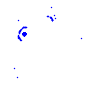
Particle: kaon